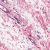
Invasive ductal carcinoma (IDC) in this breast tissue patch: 0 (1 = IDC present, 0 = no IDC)